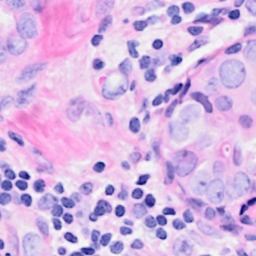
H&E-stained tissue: Breast